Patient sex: M
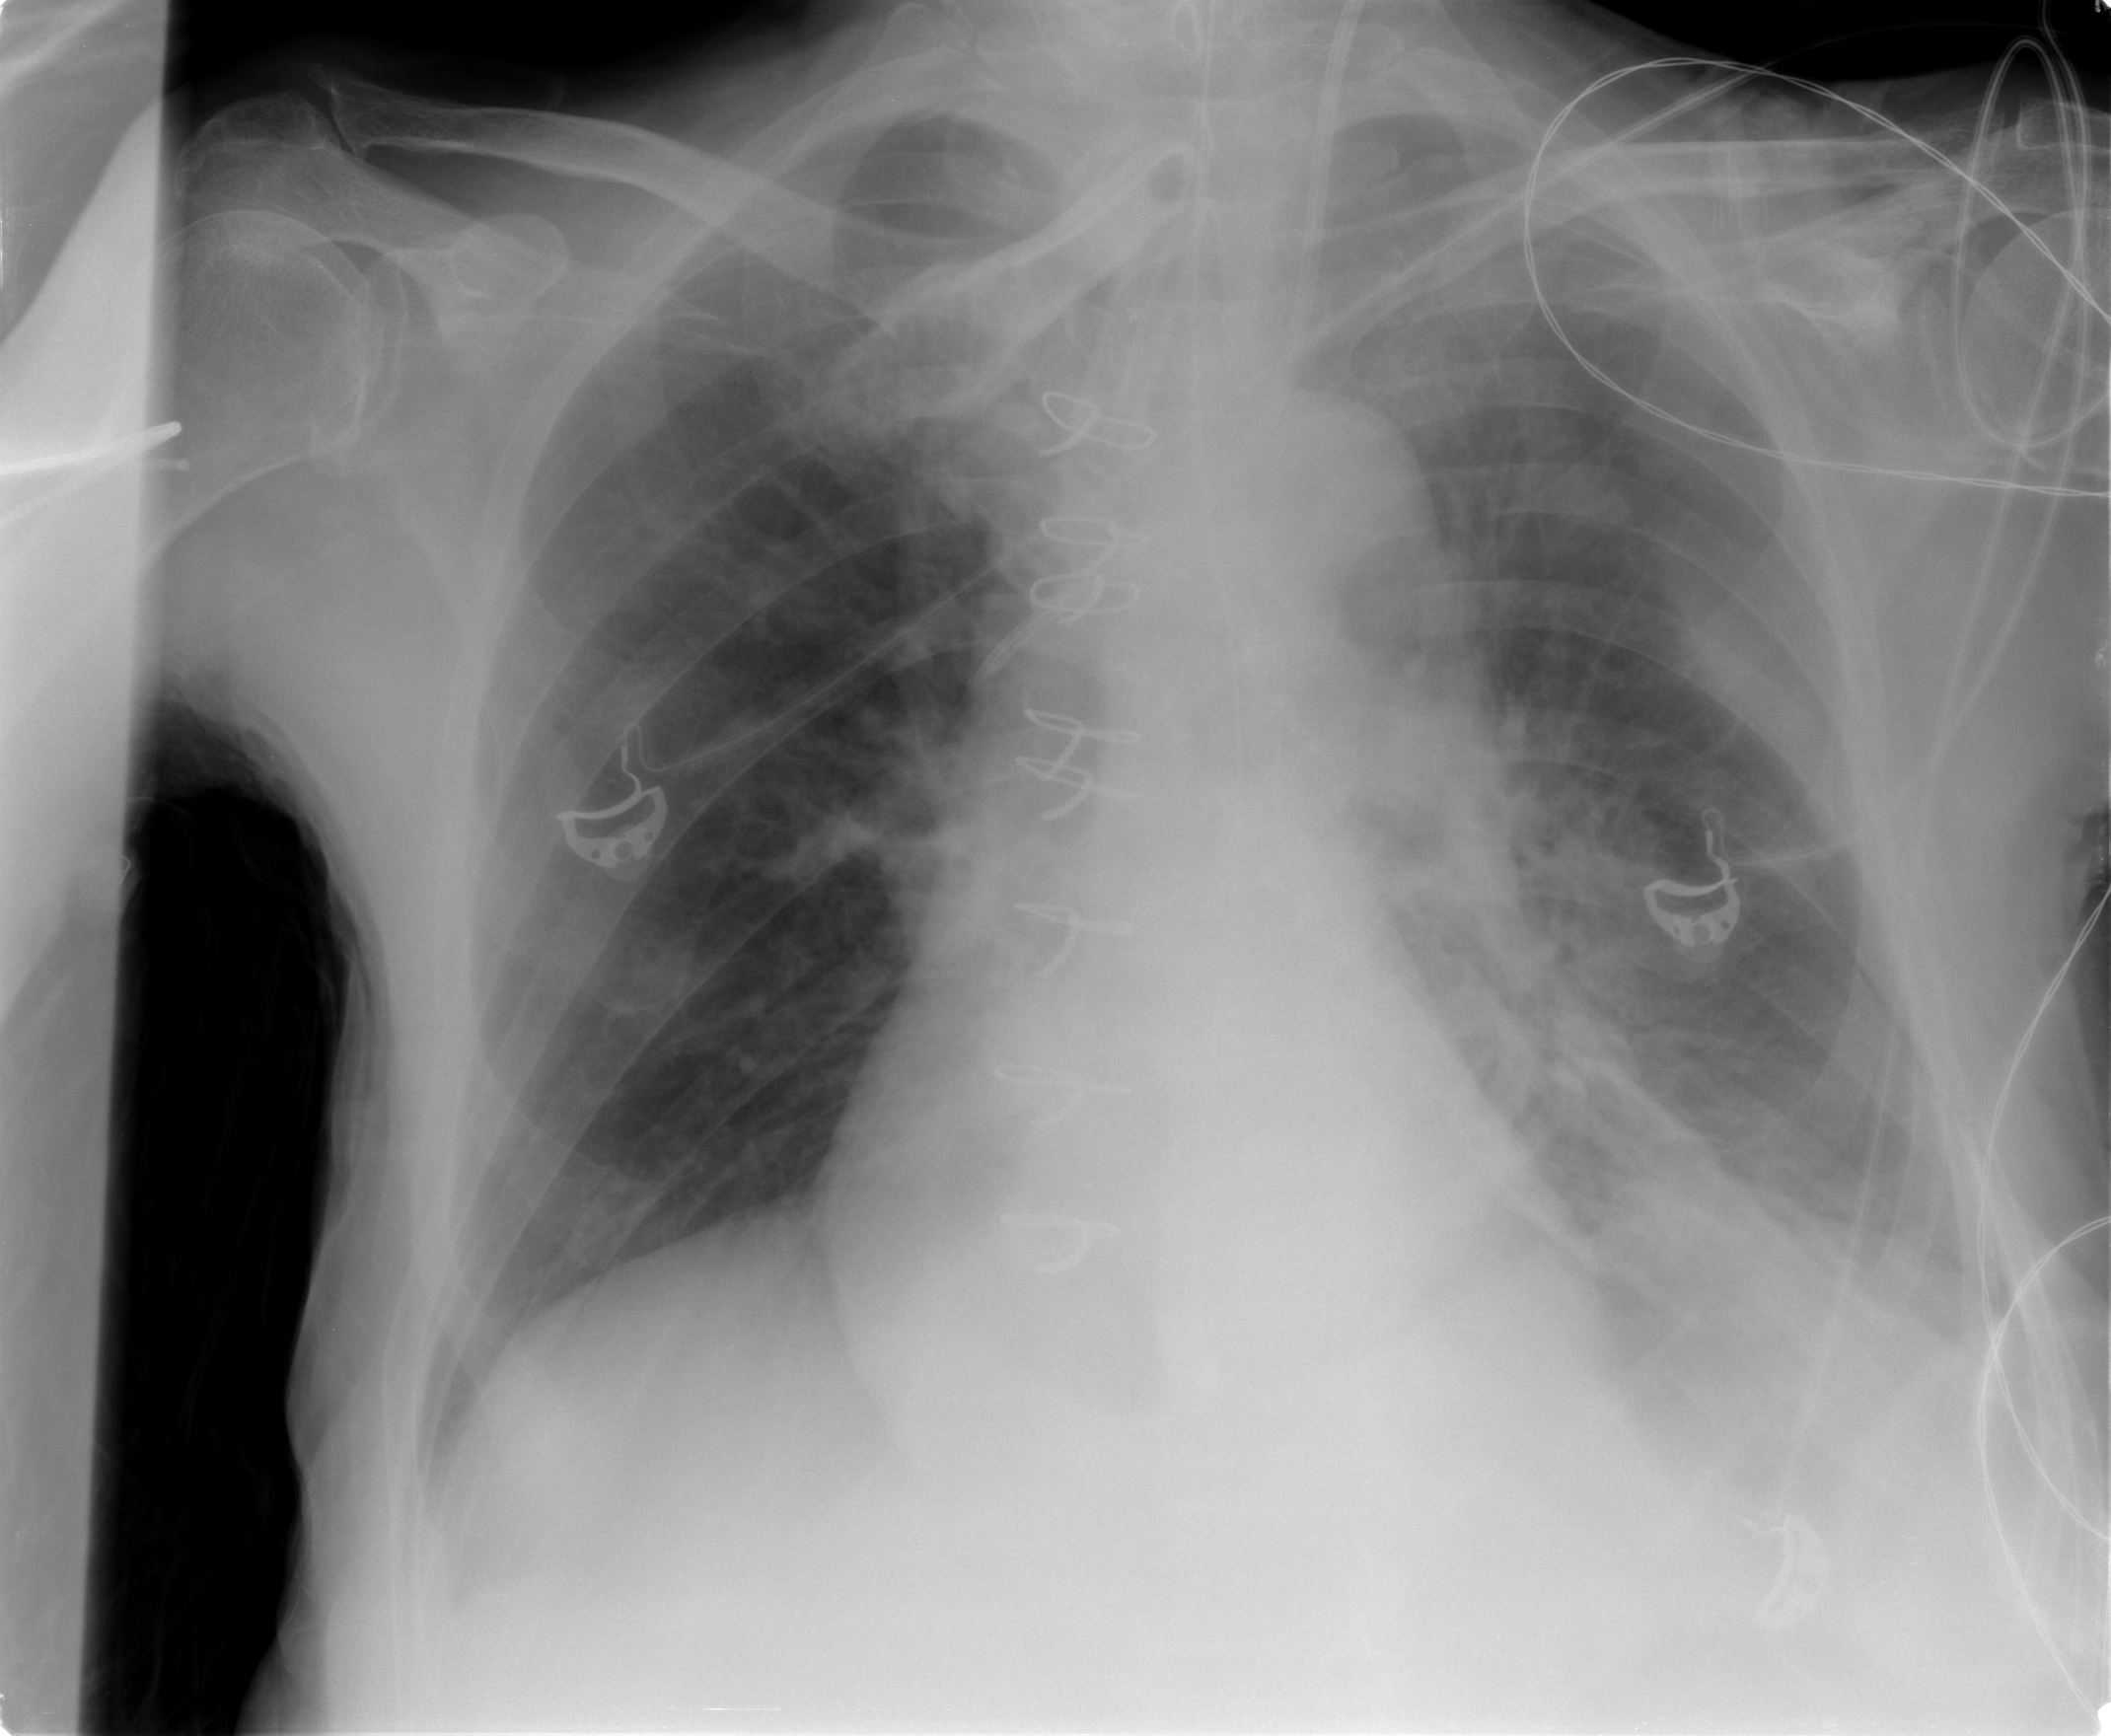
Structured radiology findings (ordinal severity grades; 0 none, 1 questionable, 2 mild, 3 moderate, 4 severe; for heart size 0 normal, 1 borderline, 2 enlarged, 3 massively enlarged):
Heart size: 0
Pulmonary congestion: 2
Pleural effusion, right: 0
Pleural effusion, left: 2
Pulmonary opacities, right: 0
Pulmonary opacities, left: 2
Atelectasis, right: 0
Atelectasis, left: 2